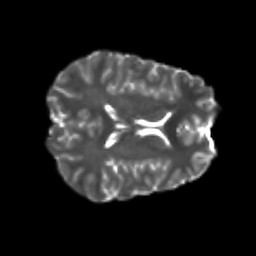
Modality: T2w
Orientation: axial
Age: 20
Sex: male
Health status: healthy
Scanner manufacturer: philips
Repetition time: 7.386 s
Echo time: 0.08599 s